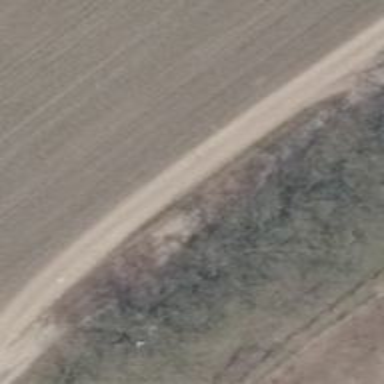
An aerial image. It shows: Track with compacted grade3 surface.